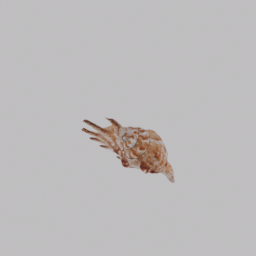
Label: animals